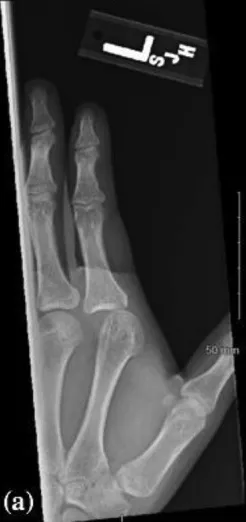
Posteroanterior.
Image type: radiology (x_ray)